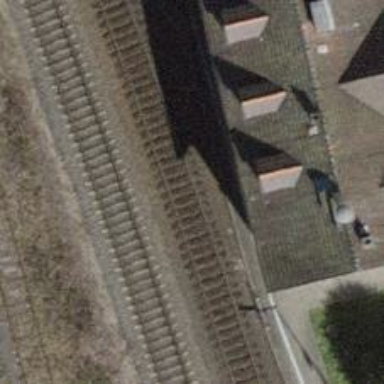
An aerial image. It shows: Single rail track for railway.